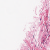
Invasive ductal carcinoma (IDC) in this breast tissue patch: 0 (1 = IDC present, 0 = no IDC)